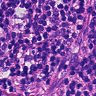
Metastatic tissue present: yes